Question: I was wondering if I could use some javascript library like <URL> to create a chart like the following:

It has custom circle in more of like a donut shape and the line style I want it to be like connecting dots on a picture. As you can see in the image, the lines have a small margin between each point.
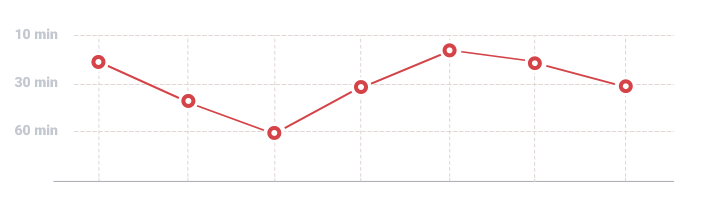
Answer: You use Google Chart for this. I admit I tried it just out of curiosity but it does work. All you have to do is draw chart with standard round points and then when chart is finished (on ready event) add shapes of your own:
'''
google.visualization.events.addListener(chart, 'ready', function(){
// Looping thru every standard point
$('circle').each(function() {
var $c = $(this);
// addinng outer circle
var circles = document.createElementNS("http://www.w3.org/2000/svg", "circle");
circles.setAttribute("cx",$c.attr('cx'));
circles.setAttribute("cy",$c.attr('cy'));
circles.setAttribute("r",$c.attr('r'));
circles.setAttribute("fill",$c.attr('fill'));
circles.setAttribute("stroke",'white');
circles.setAttribute("stroke-width",'3');
this.parentElement.appendChild(circles);
// addinng inner circle
circles = document.createElementNS("http://www.w3.org/2000/svg", "circle");
circles.setAttribute("cx",$c.attr('cx'));
circles.setAttribute("cy",$c.attr('cy'));
circles.setAttribute("r", "4");
circles.setAttribute("fill","white");
this.parentElement.appendChild(circles);
})
});
'''
<URL>